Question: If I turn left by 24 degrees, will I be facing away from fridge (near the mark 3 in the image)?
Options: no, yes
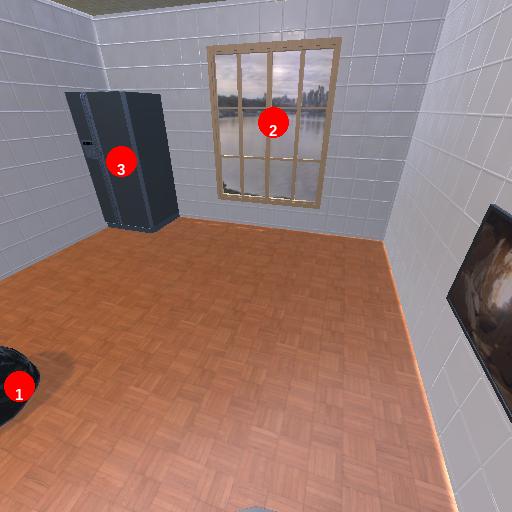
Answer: no